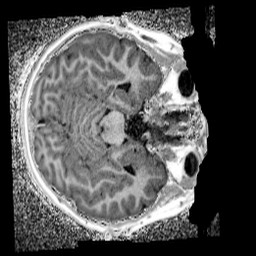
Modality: UNIT1_denoised
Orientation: axial
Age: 9
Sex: male
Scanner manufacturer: siemens
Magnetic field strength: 3 T
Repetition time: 4 s
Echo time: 0.00299 s